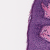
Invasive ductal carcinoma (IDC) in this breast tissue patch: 0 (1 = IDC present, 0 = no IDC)